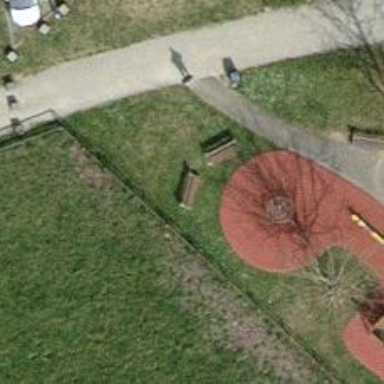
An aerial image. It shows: Bench for seating.